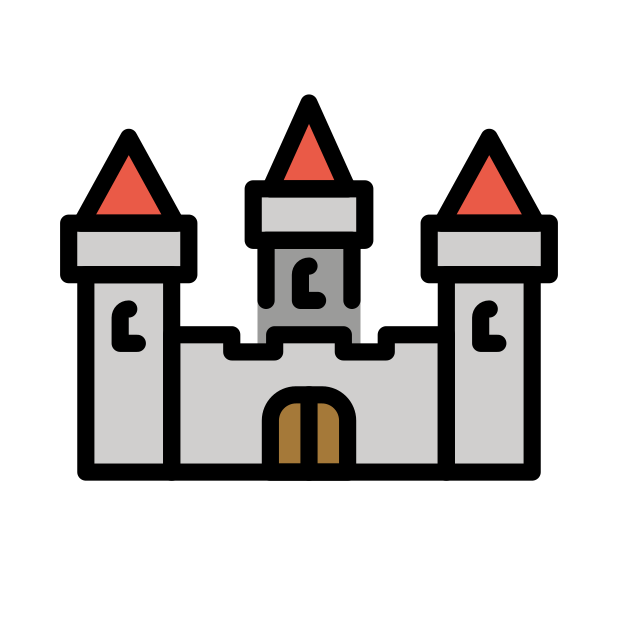
castle